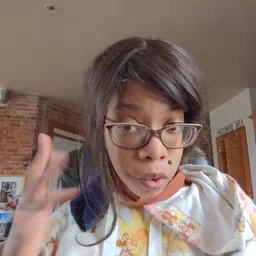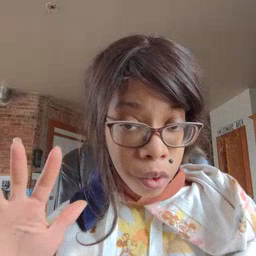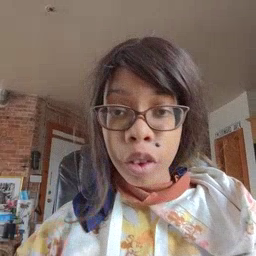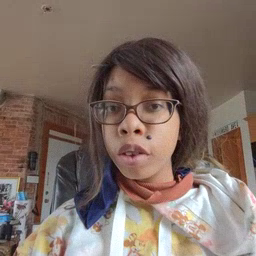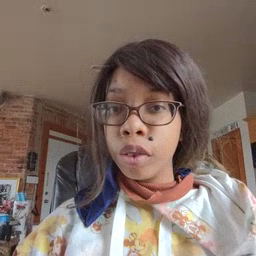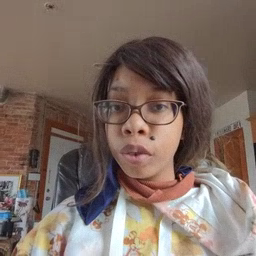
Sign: finish